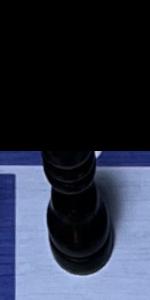
Label: Bishop_Black